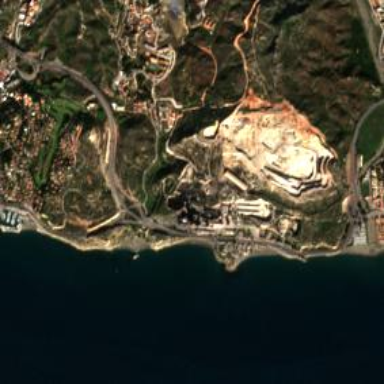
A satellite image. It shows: Industrial area designated for mining activities.